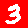
Digit: 3